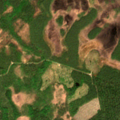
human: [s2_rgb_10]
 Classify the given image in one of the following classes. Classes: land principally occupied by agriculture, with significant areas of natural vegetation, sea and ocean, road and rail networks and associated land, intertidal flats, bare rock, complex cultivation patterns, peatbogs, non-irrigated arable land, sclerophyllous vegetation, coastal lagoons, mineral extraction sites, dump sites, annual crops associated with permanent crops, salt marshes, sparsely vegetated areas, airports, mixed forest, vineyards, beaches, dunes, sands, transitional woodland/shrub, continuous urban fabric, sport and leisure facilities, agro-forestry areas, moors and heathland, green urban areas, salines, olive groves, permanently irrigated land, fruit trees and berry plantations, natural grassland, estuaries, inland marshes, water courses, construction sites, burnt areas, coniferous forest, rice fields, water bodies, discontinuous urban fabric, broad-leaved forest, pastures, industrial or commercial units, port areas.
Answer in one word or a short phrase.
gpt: coniferous forest, mixed forest, transitional woodland/shrub, peatbogs